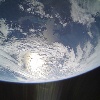
Label: cloud